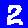
Digit: 2